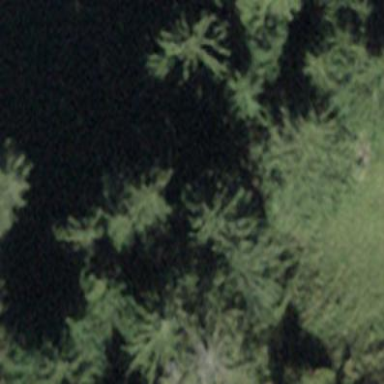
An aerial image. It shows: Forest area.